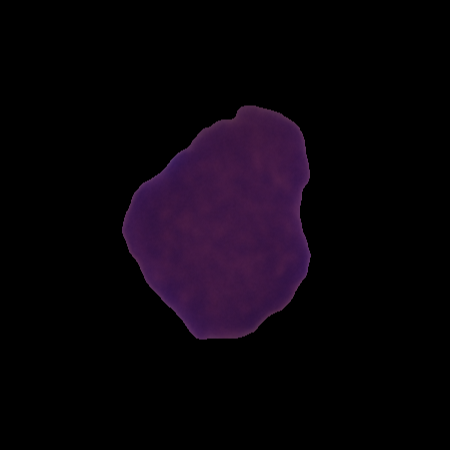
Label: healthy